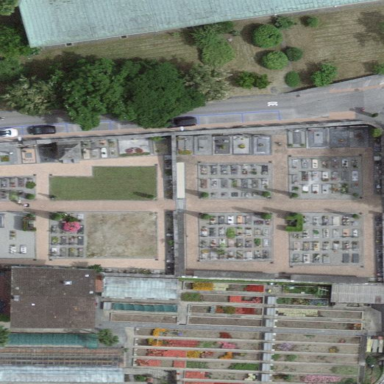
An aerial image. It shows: Cemetery.